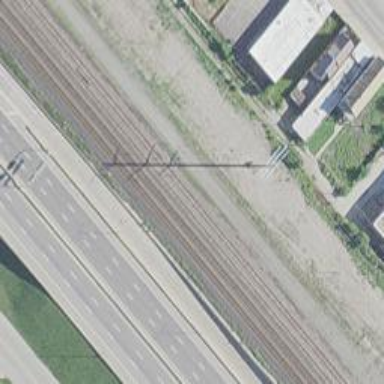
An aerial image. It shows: Railway siding with rails.